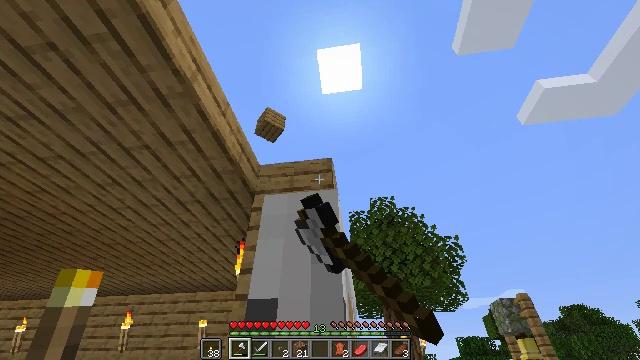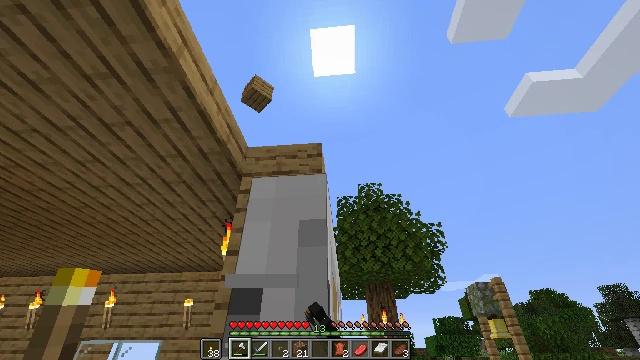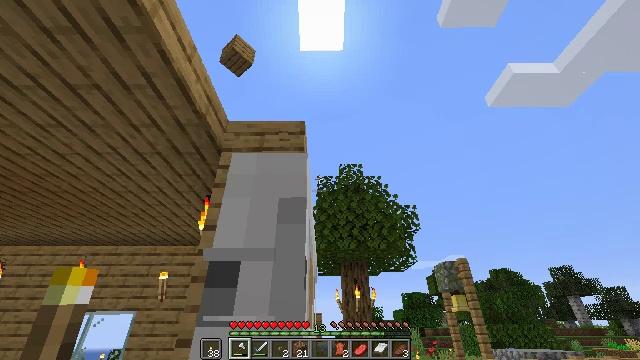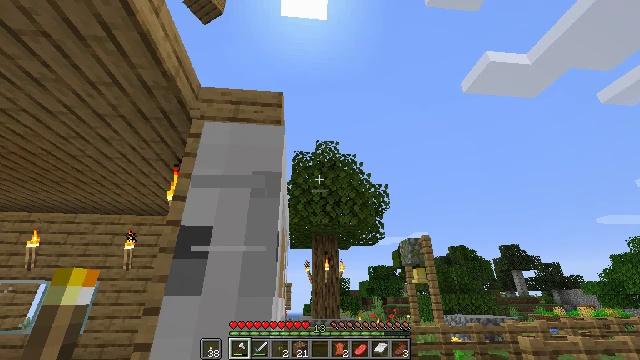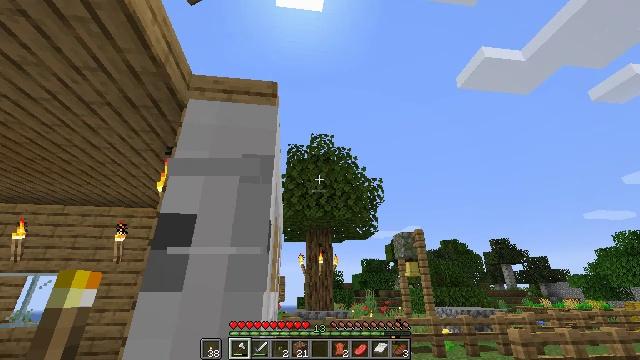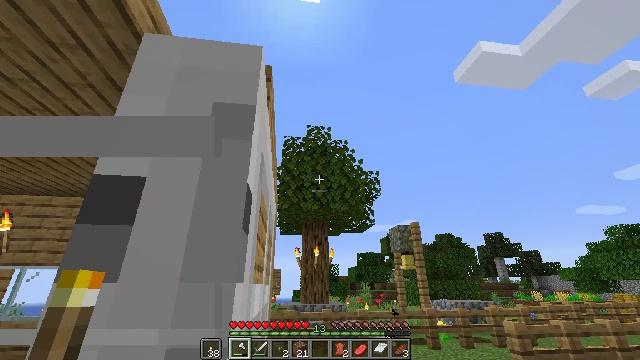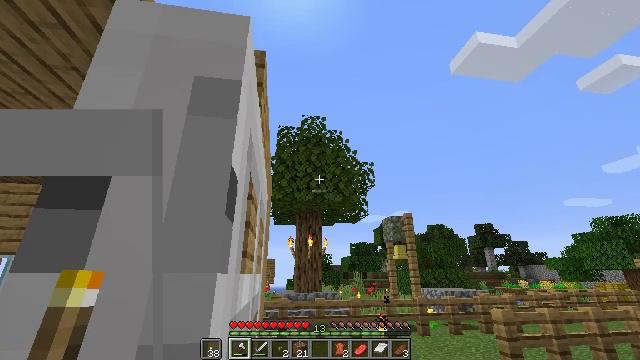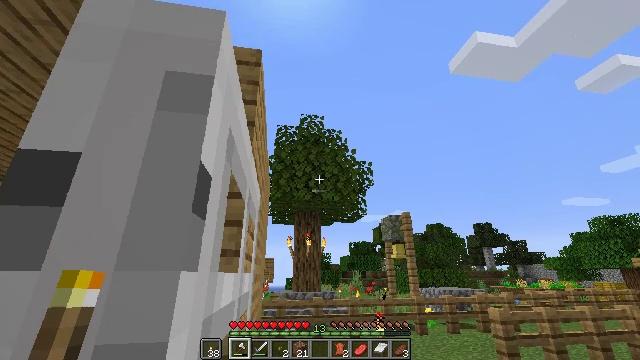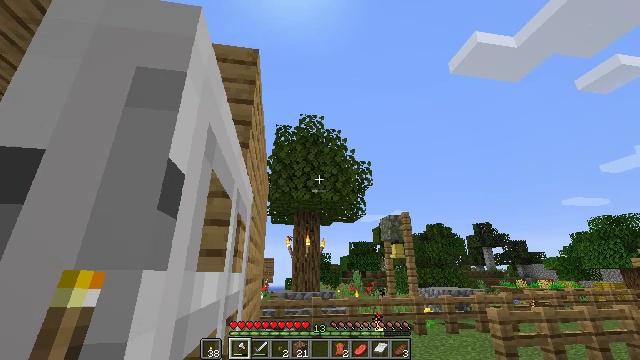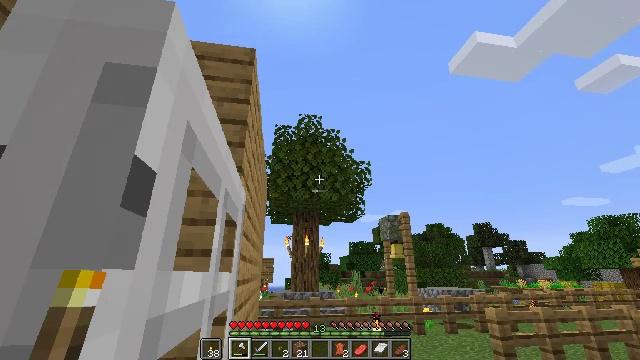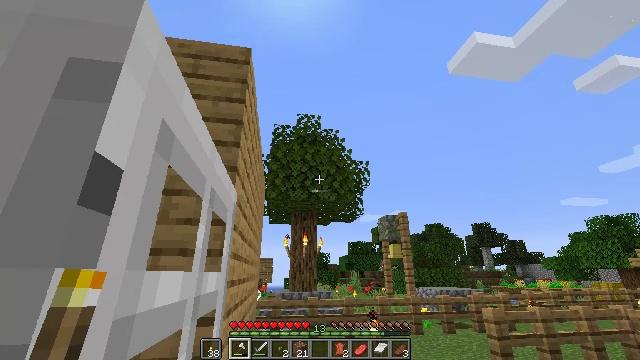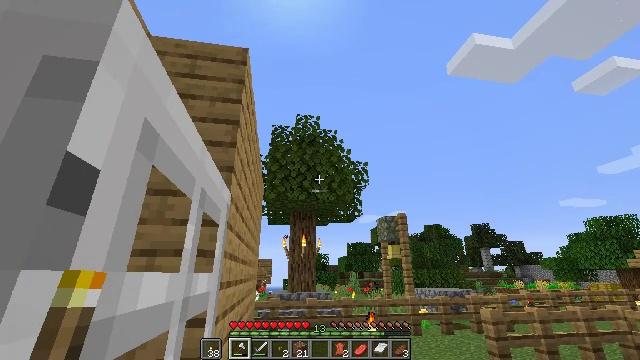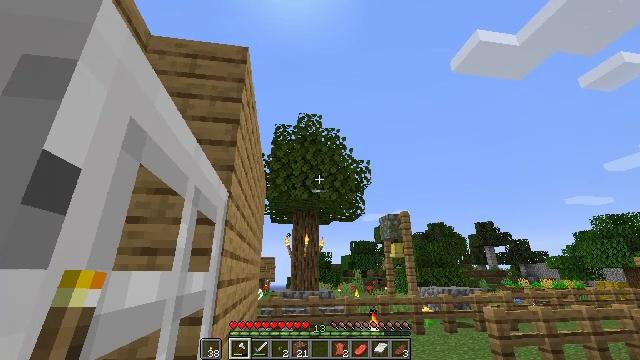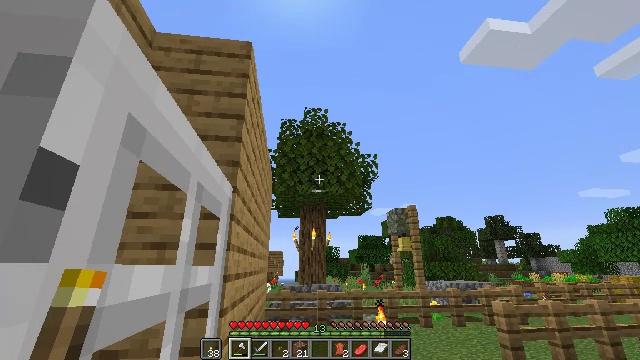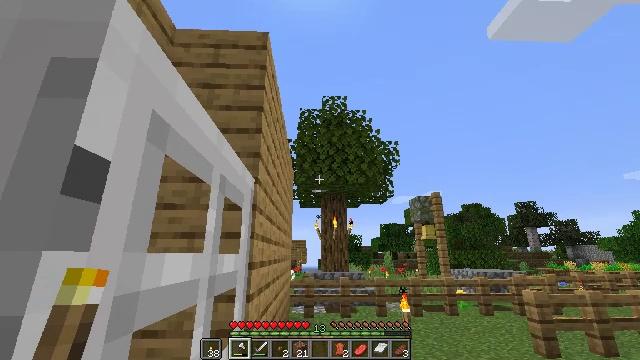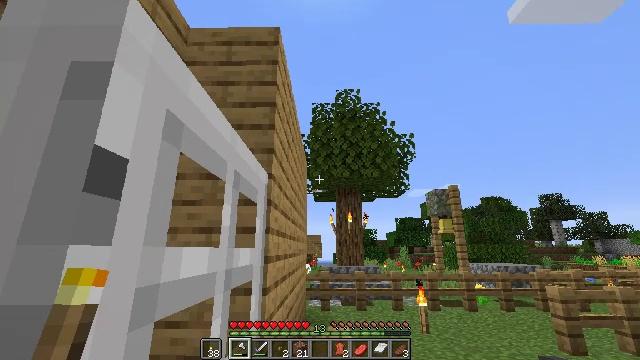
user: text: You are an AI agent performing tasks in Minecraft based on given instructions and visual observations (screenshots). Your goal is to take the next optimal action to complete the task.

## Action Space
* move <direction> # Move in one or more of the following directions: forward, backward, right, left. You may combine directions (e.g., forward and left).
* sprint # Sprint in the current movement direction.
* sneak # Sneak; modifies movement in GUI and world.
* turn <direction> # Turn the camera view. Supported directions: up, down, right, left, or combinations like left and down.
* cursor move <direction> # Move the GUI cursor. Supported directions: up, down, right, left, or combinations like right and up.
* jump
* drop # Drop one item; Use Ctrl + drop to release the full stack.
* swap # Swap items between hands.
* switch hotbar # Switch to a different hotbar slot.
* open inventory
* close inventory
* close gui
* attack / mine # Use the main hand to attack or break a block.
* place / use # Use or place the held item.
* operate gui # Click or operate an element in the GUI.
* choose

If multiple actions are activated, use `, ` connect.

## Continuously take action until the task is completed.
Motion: motion action
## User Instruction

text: Collect the oak planks from the structure.
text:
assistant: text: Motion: turn right and down, attack / mine
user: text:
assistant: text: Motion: turn right and down, attack / mine
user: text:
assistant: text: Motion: turn right and down, attack / mine
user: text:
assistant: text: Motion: move forward, turn right and down, attack / mine
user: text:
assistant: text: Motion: move forward, turn down, attack / mine
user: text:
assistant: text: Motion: move forward, turn right and down, attack / mine
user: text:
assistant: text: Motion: move forward, attack / mine
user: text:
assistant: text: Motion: move forward, attack / mine
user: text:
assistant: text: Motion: move forward, attack / mine
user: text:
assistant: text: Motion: move forward, attack / mine
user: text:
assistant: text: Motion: move forward
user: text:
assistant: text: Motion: no_op
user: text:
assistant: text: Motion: turn left and down
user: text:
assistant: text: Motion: turn left and down
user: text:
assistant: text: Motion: move forward, turn left and down
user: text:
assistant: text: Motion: move forward, turn left
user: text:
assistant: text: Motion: move forward, turn left
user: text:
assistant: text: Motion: move forward, turn left
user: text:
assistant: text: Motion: move forward, turn left
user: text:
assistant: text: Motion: move forward, turn left
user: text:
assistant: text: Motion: move forward
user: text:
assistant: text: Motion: move forward
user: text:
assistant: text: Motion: move forward
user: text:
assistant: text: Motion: no_op
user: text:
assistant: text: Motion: no_op
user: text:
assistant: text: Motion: no_op
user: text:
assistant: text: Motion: no_op
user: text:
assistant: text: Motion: no_op
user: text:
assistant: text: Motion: no_op
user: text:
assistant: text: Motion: turn left